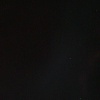
Label: space